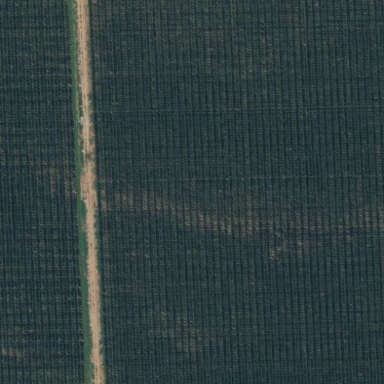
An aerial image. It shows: Orchard.